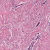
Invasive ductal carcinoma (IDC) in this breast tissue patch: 0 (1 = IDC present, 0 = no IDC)